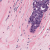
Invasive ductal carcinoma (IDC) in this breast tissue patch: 1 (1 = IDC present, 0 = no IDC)